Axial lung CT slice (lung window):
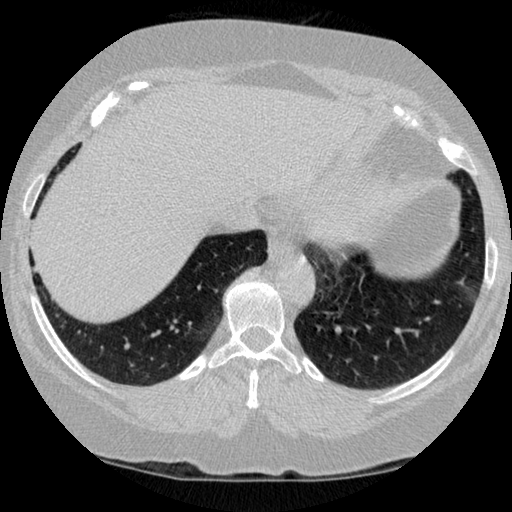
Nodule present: no